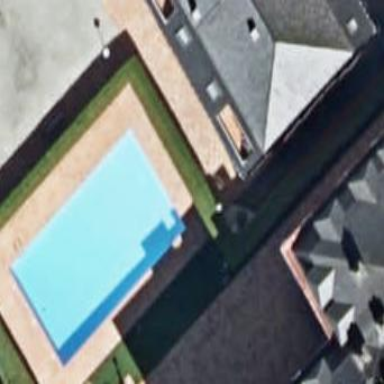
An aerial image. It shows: Swimming pool located in leisure land.